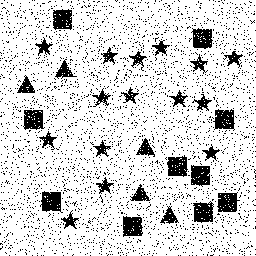
Squares: 10
Triangles: 5
Stars: 15
Total shapes: 30